Question: I have a form and when I choose the starttime, I want to set the endtime by one hour later.
I tried to solve it this way:
'''
$('#timepicker2').val($('#timepicker1').val());
'''
But nothing happened:

Time format is "HH:mm"
'''
<div class="form-group">
<label for="exampleInputEmail1"> <?php echo lang('date'); ?></label>
<input type="text" class="form-control default-date-picker" readonly="" name="date"
id="exampleInputEmail1" value='' placeholder="">
</div>
<div class="form-group col-md-12">
<label for="timepicker1"> <?php echo lang('start_time'); ?></label>
<div class="col-md-4">
<div class="input-group bootstrap-timepicker timepicker">
<input id="timepicker1" type="text" class="form-control input-small" name="s_time">
<span class="btn btn-default input-group-addon"><i class="glyphicon glyphicon-time"></i></span>
</div>
</div>
</div>
<div class="form-group col-md-12">
<label for="timepicker2"> <?php echo lang('end_time'); ?></label>
<div class="col-md-4">
<div class="input-group bootstrap-timepicker timepicker">
<input id="timepicker2" type="text" class="form-control input-small" name="e_time">
<span class="btn btn-default input-group-addon"><i class="glyphicon glyphicon-time"></i></span>
</div>
</div>
</div>
'''
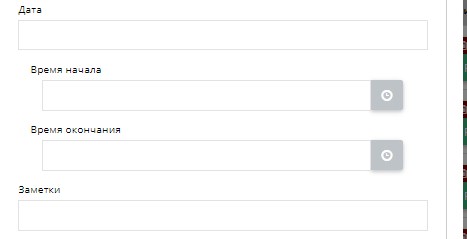
Answer: Here's an <URL> from what it looks like you're trying to do.
'''
var time1 = document.querySelector('#time1'),
time2 = document.querySelector('#time2');
time1.addEventListener('change', function(e){
time2.value = parseInt(time1.value) + 1;
});
'''
'''
var time1 = document.querySelector('#time1'),
time2 = document.querySelector('#time2');
time1.value = '10:00';
time1.addEventListener('change', function(e){
var t1 = time1.value.split(':').map(Number);
if(t1[1] < 10) t1[1] = '0' + t1[1];
t1[0] = (t1[0] + 1)%13;
if(t1[0] === 0) t1[0] = 1;
time2.value = t1.join(':');
});
'''
That's just a quick hacky solution, it's just to give you an idea of what you can do. There's obviously no validation.
You should probably use a date object <URL> it will accept a date string as the first parameter and parse it into a date. To add an hour to your date
'''
var d = new Date();
d.setHours( d.getHours() + 1);
'''